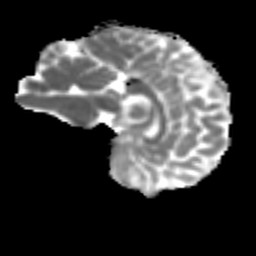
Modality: MD
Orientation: sagittal
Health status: ill
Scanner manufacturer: siemens
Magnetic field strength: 3 T
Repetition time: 6.8 s
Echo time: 0.097 s